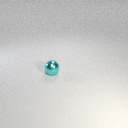
small cyan metal sphere